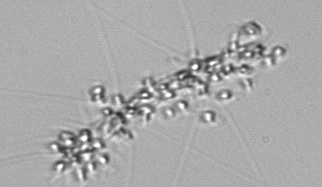
Label: Chaetoceros_didymus_TAG_external_flagellate